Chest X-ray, PA view. Patient: 42 years old, sex M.
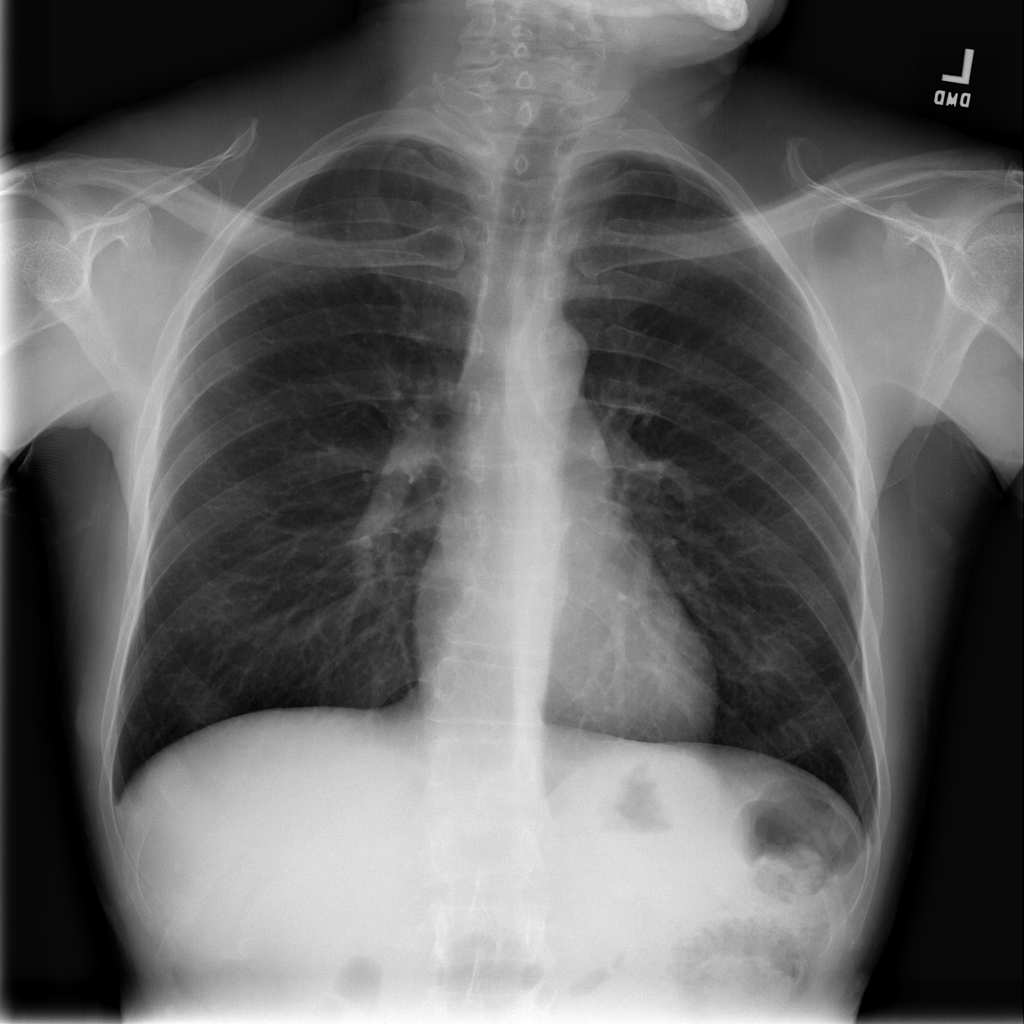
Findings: No Finding